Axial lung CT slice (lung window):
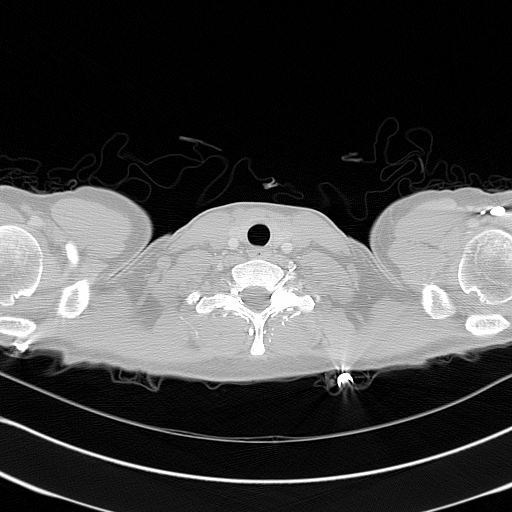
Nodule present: no